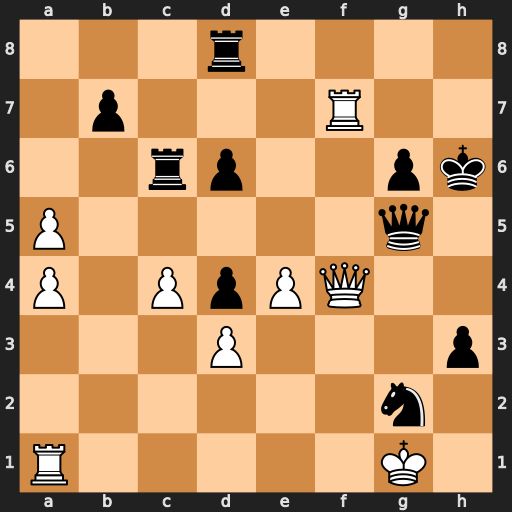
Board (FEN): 3r4/1p3R2/2rp2pk/P5q1/P1PpPQ2/3P3p/6n1/R5K1
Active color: w
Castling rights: -
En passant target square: -
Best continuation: Rh7+ Kxh7 Qxg5